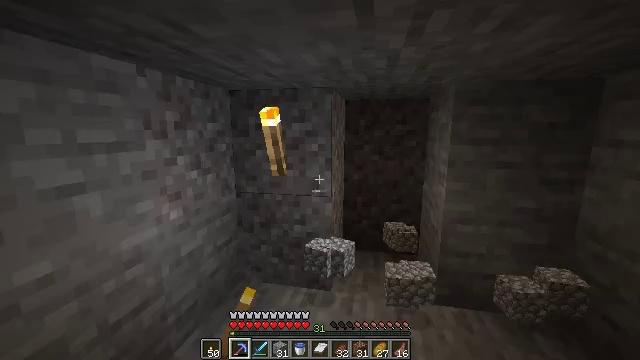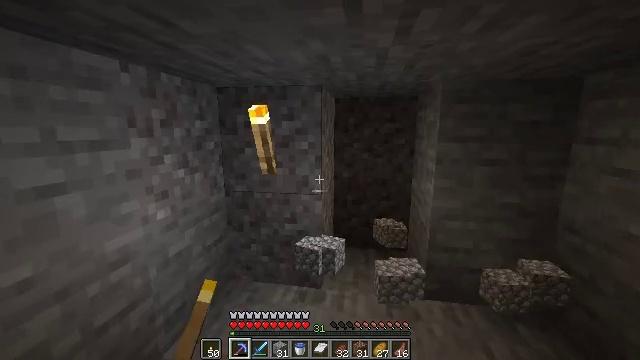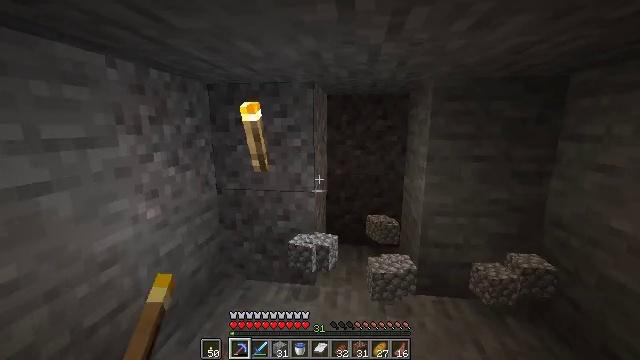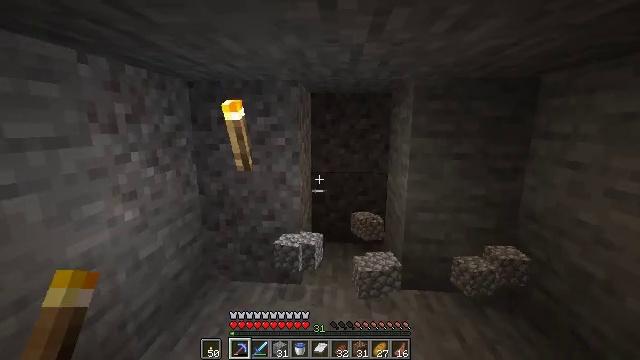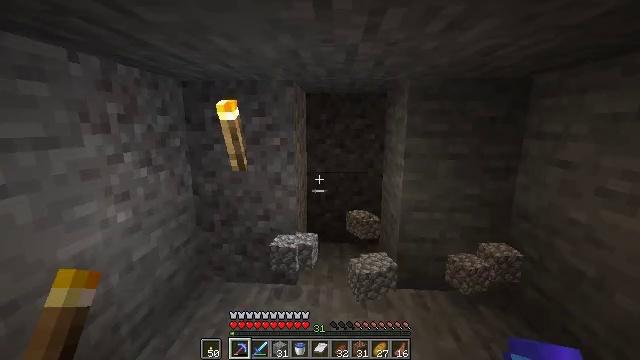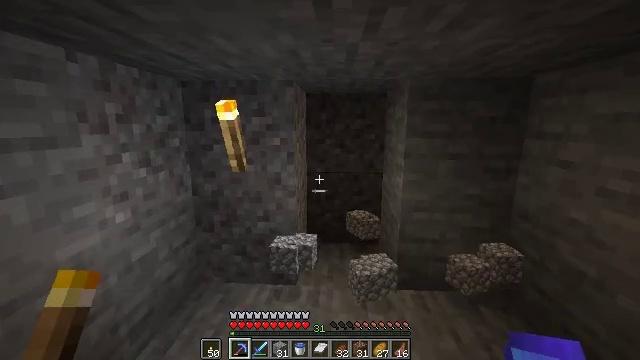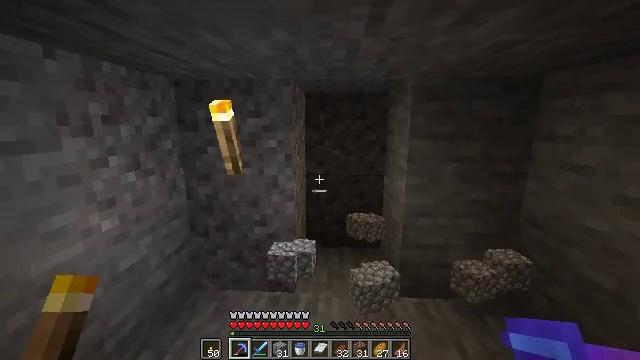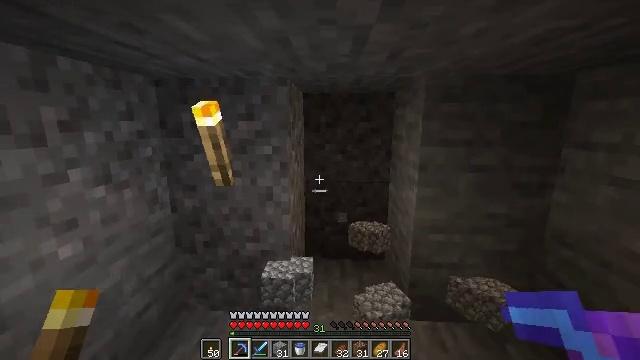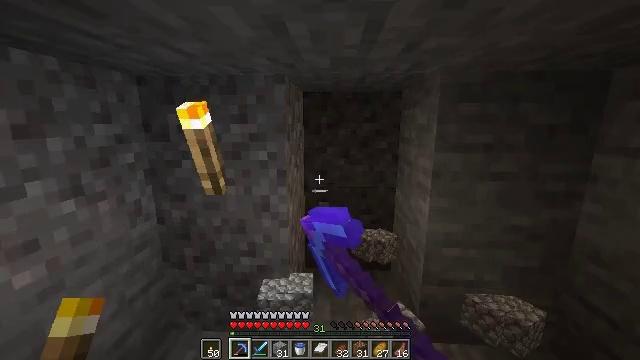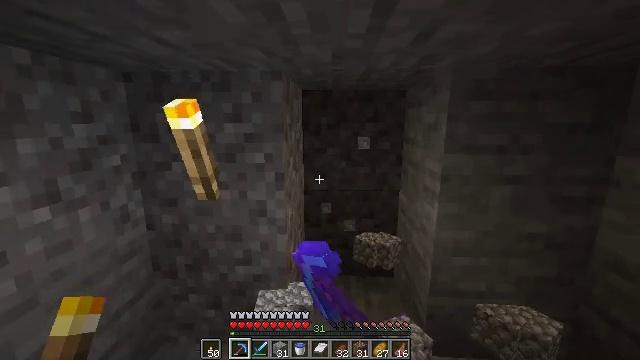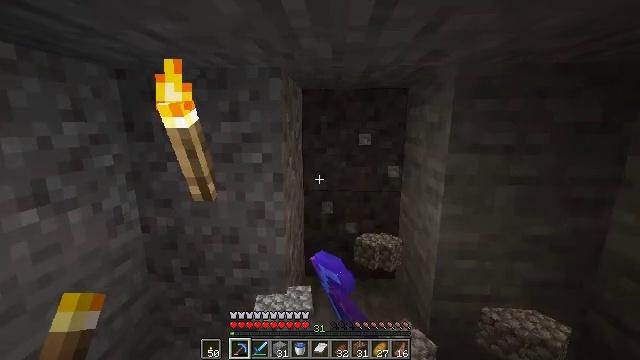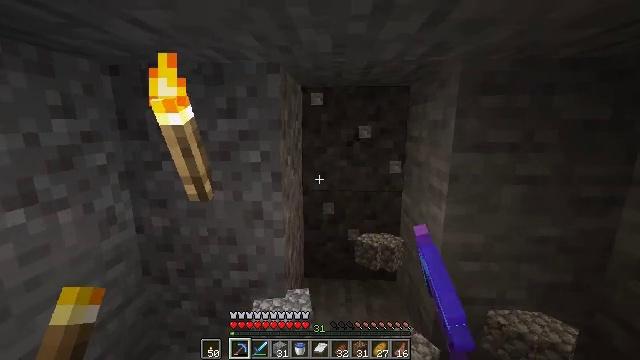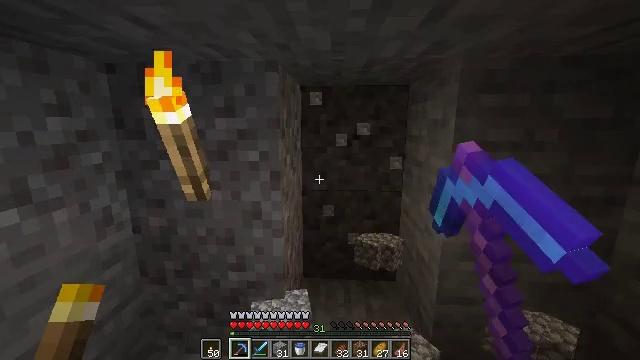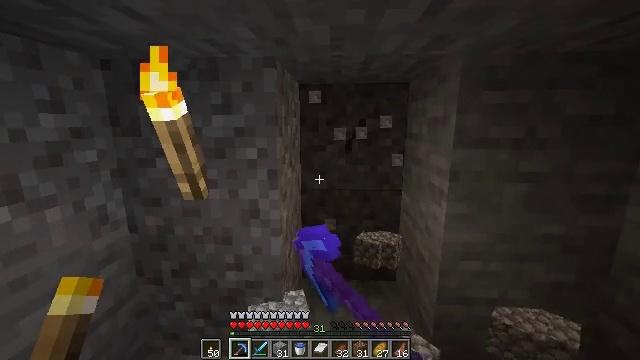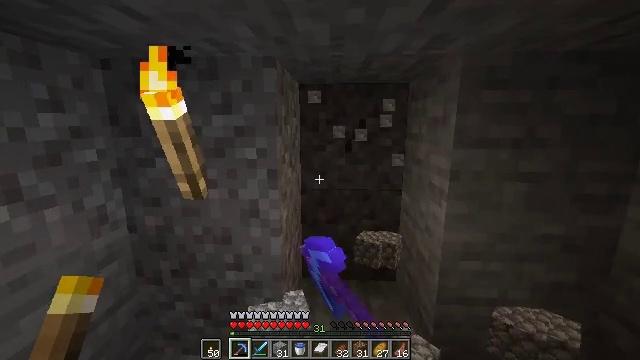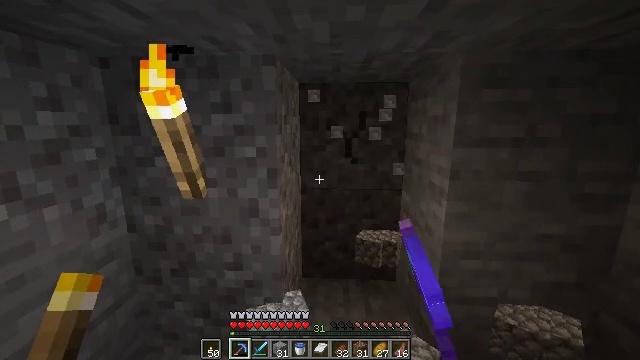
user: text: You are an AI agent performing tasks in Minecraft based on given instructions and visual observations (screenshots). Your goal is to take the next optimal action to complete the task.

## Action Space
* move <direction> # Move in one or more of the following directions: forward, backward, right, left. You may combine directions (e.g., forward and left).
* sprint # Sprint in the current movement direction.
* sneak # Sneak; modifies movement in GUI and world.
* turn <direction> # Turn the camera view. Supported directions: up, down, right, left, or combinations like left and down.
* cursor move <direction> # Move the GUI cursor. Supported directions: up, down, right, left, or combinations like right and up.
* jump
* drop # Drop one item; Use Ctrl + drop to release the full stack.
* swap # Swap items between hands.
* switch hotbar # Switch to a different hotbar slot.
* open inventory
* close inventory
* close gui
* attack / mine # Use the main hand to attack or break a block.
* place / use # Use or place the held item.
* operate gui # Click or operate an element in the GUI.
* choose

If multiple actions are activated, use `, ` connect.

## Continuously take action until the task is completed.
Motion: motion action
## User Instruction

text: Mine gravel from the ground.
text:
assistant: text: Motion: turn right
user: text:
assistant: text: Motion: turn right
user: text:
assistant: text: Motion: turn right
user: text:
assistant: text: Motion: turn right
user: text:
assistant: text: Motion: move forward
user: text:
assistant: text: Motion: move forward
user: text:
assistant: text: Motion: move forward, attack / mine
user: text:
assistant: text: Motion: move forward, attack / mine
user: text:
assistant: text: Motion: attack / mine
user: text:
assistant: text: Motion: attack / mine
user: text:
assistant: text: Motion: attack / mine
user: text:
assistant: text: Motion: attack / mine
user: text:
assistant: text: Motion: attack / mine
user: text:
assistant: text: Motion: attack / mine
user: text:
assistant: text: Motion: attack / mine
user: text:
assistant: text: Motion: attack / mine
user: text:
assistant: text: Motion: attack / mine
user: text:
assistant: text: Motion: attack / mine
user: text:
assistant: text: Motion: attack / mine
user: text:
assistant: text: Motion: attack / mine
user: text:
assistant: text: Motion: attack / mine
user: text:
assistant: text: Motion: attack / mine
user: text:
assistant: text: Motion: attack / mine
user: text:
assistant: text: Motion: attack / mine
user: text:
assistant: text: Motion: attack / mine
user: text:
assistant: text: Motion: attack / mine
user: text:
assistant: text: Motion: attack / mine
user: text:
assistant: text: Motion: attack / mine
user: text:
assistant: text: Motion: attack / mine
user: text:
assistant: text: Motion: attack / mine